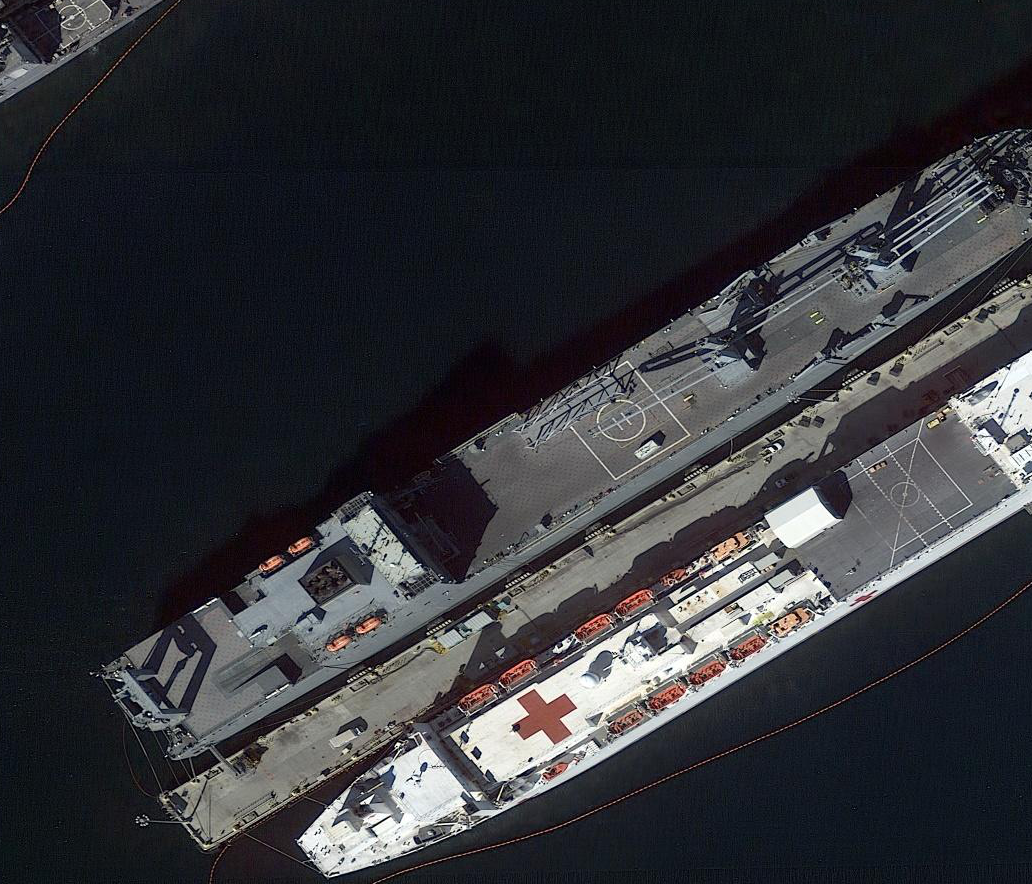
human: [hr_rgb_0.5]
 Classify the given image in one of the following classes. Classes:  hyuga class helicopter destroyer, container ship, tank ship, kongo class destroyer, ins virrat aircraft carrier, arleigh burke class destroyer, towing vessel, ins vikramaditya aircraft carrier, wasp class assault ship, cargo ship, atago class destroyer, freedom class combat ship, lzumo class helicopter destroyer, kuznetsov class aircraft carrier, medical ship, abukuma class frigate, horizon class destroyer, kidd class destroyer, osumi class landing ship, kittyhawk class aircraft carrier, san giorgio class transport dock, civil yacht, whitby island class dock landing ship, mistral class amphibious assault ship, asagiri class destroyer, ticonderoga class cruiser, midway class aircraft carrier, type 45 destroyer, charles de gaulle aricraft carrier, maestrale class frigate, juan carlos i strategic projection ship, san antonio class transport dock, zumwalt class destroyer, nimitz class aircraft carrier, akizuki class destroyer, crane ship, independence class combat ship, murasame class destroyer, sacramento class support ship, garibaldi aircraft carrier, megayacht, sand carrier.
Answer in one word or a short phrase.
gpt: Medical ship